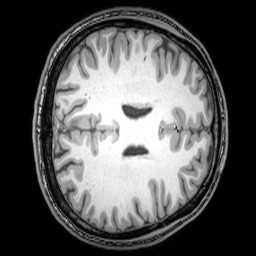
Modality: T1w
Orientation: axial
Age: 26
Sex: male
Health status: healthy
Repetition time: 0.081 s
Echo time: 0.037 s